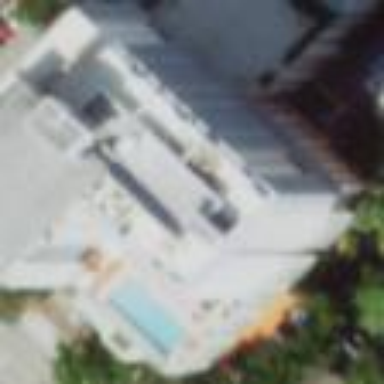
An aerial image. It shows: Hotel building.